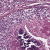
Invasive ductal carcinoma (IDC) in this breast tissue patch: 1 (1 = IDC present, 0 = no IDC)